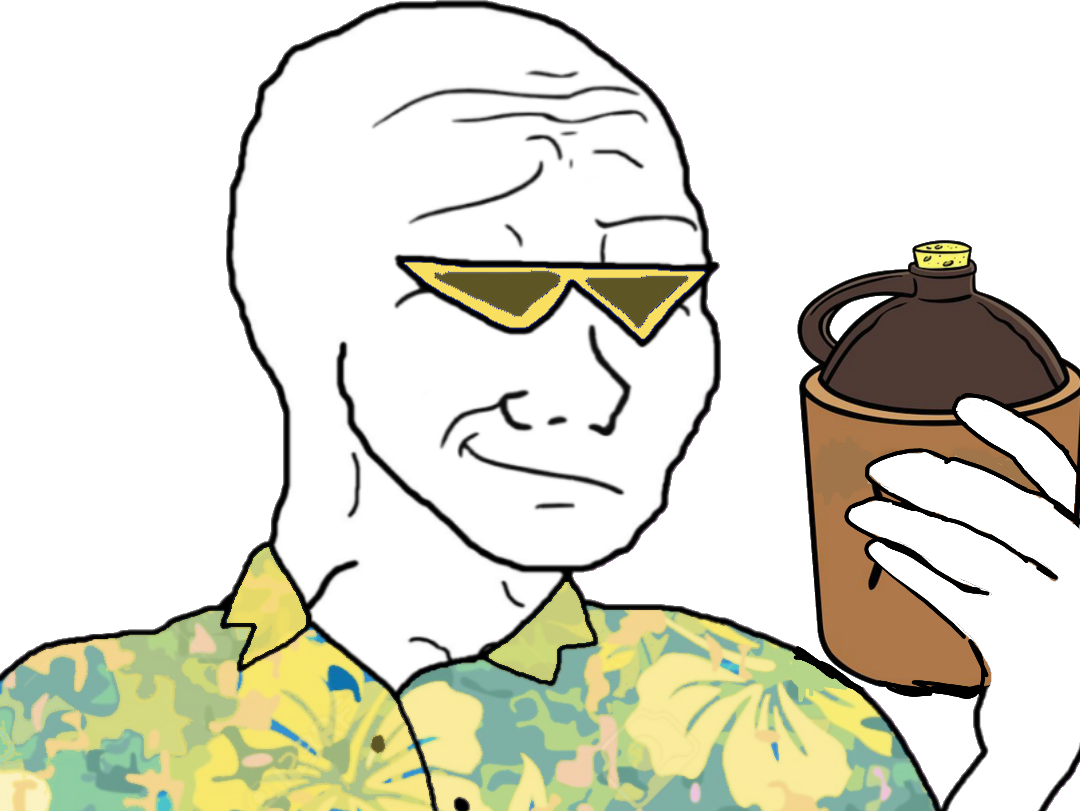
Label: 5_Smugjak